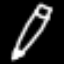
Label: pencil